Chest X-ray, AP view. Patient: 7 years old, sex F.
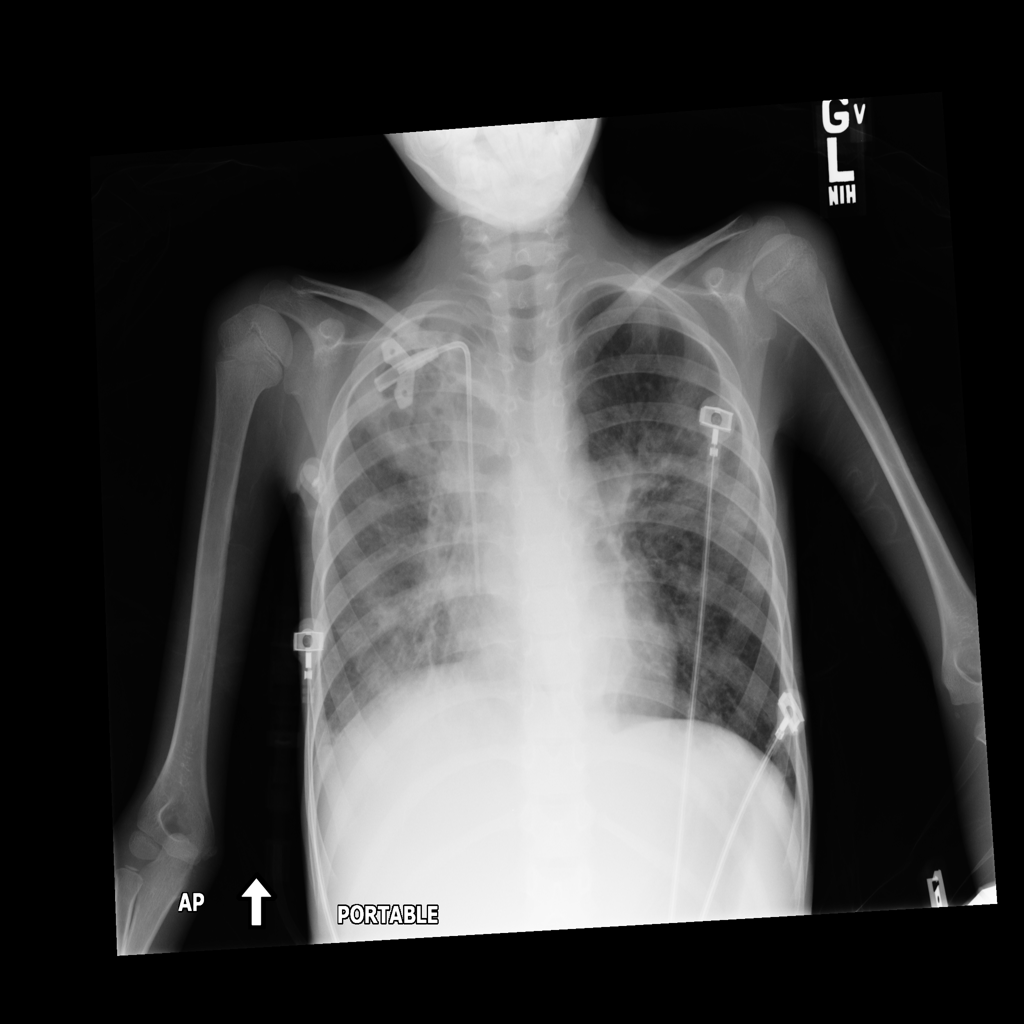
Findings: Atelectasis, Infiltration